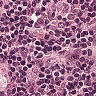
Metastatic tissue present: no